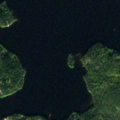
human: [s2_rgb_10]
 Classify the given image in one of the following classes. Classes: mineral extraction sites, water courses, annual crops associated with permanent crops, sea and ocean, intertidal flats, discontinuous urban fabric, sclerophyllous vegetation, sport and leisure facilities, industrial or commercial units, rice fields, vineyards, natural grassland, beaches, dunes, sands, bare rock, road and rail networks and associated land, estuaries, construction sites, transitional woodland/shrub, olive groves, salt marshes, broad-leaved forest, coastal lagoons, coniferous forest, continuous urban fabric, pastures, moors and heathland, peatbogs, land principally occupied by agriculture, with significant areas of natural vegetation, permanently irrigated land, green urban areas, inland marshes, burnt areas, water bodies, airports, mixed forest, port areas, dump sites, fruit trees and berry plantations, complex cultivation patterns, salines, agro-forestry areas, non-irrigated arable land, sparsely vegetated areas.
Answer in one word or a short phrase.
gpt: coniferous forest, water bodies